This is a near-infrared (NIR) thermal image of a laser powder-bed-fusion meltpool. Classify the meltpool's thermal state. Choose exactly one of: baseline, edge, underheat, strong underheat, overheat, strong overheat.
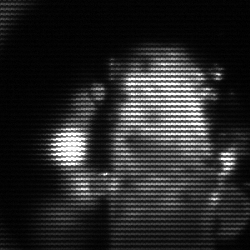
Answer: strong underheat